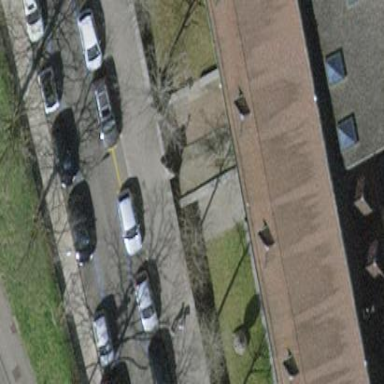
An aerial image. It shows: Parking lane designated for parking.